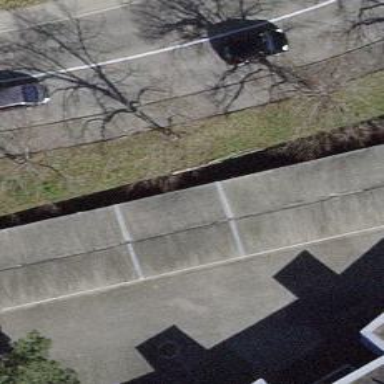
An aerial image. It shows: Carport structure.